Aerial crown-view tile of a tropical tree (Barro Colorado Island, Panama), acquired 20240918:
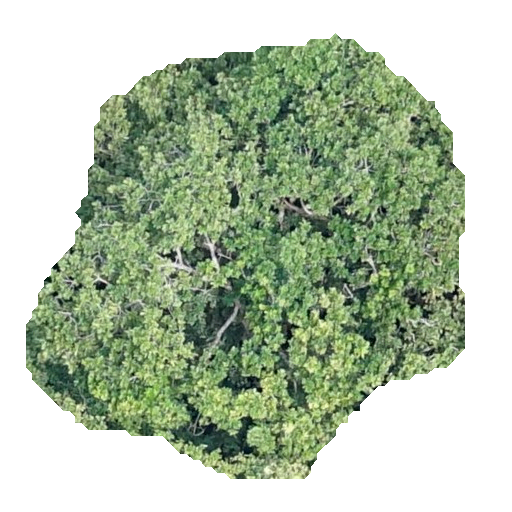
Species: Anacardium excelsum
GBIF accepted scientific name: Anacardium excelsum
Crown area: 222.492 m²